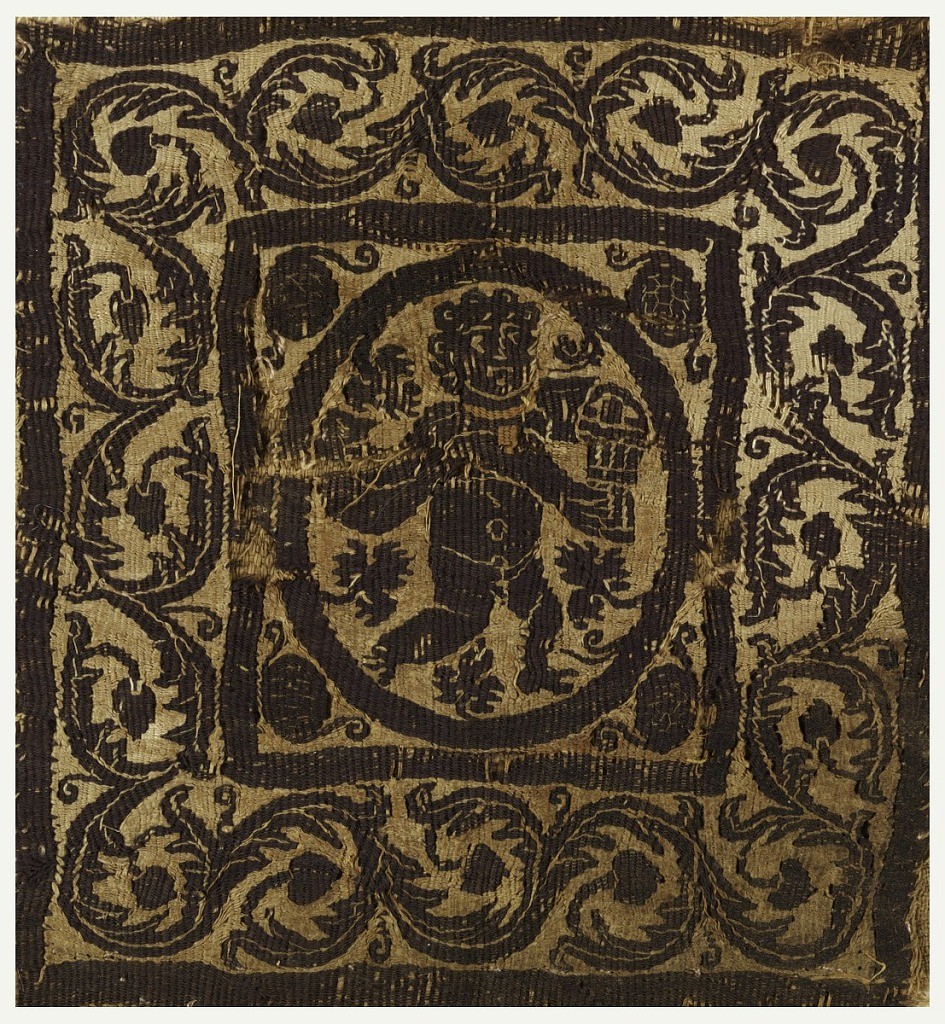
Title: Square
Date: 3rd–4th century
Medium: warp; S-spun linen. Wefts; S-spun linen, S-spun wool Technique: tapestry woven
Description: Inner square with nude figure within a vegetive frame.